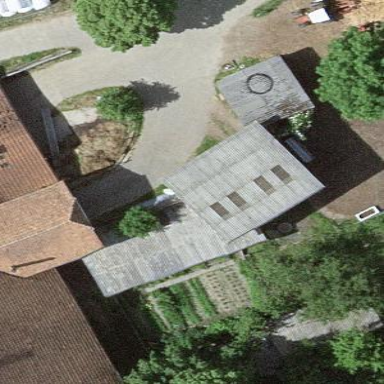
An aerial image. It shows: Barn.